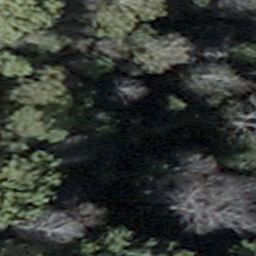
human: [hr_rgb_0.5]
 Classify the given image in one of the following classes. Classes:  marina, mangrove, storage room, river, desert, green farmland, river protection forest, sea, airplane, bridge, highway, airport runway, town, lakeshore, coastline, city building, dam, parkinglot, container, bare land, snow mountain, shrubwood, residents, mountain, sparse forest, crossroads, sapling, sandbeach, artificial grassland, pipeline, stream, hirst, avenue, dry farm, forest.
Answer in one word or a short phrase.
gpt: shrubwood